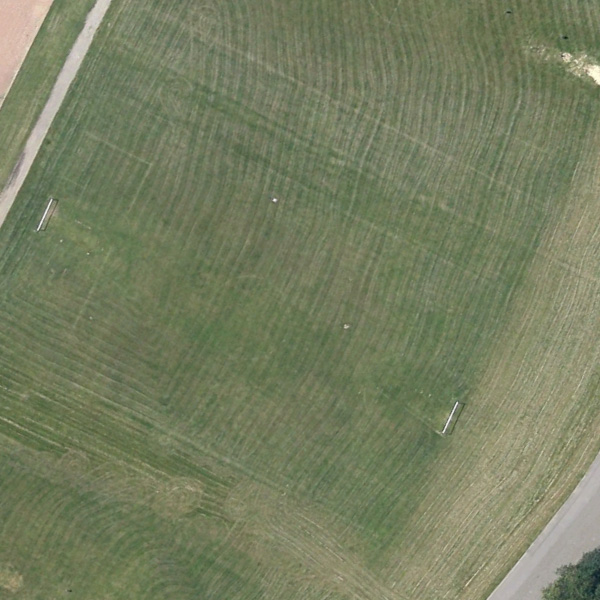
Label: Meadow